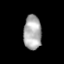
Tissue: lung
Cell type: T cells
Senescence score: 0.2092
Nuclear area (px): 603
Mean DAPI intensity: 171.308